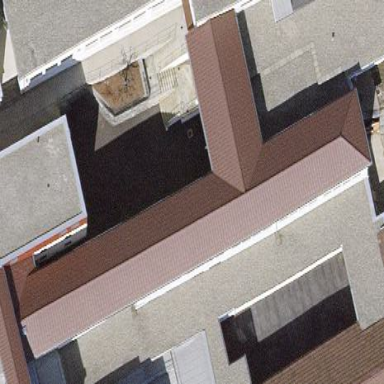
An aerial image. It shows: Building with hipped roof.